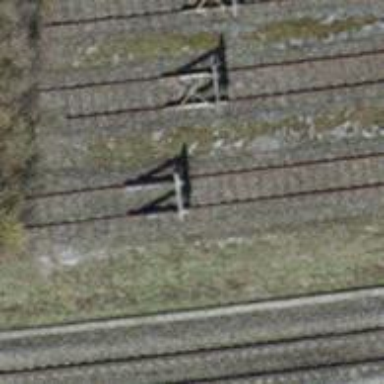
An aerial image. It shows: Railway buffer stop.